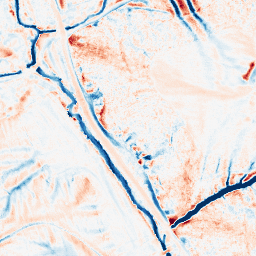
Category: edge_preserving
Decomposition family: median
Decomposition parameters: size: 15
Upsampling method: lanczos
Upsampling parameters: scale: 4
Upsampling scale: 4